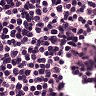
Metastatic tissue present: no